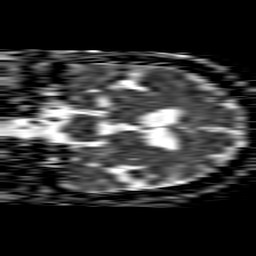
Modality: ADC
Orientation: coronal
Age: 61
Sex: male
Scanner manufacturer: philips
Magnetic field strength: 1.5 T
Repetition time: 4.6 s
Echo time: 0.09478 s